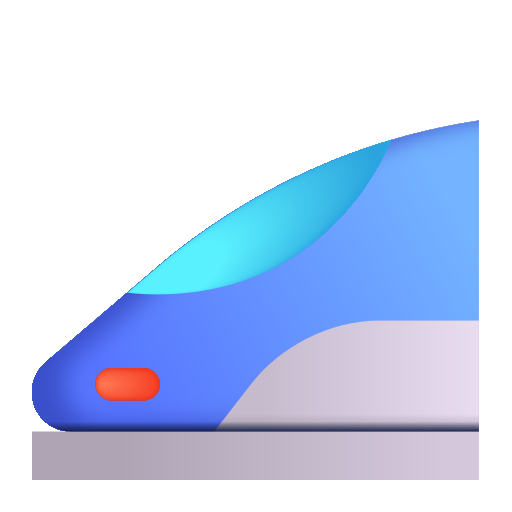
monorail color